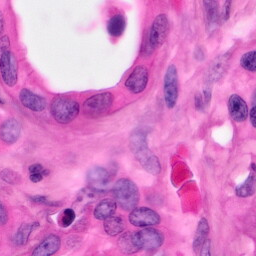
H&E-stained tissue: Pancreatic